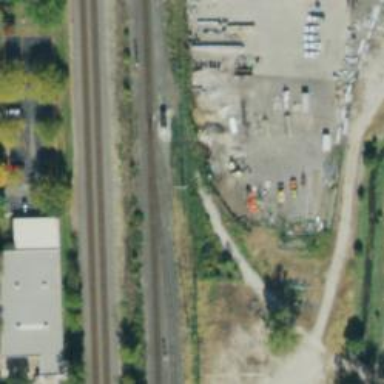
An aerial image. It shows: Railway spur junction.